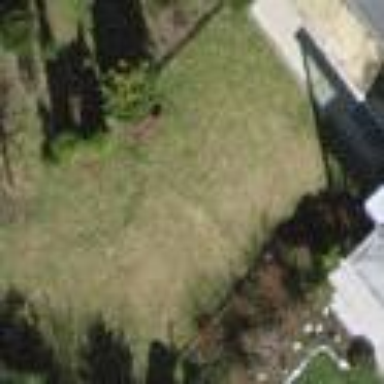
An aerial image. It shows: Residential garden.